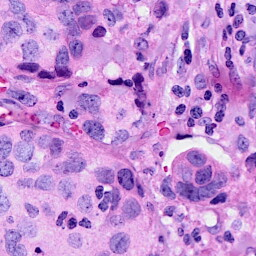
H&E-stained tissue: Breast